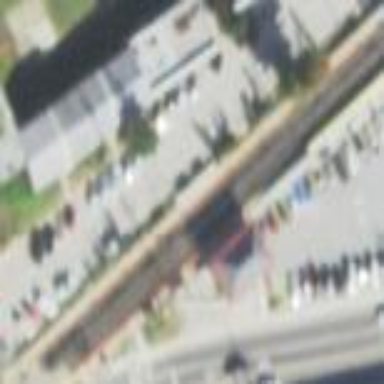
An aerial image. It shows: Platform for public transport at railway station.